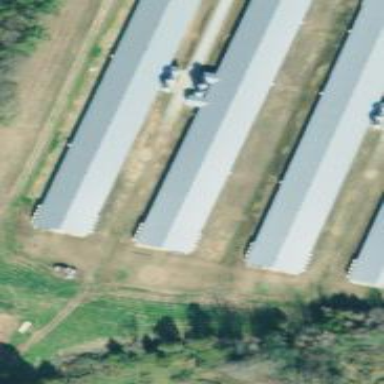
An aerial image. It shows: Poultry house.